Field crop: maize
Growth stage: 2
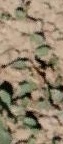
Species: convolvulus